Question: I have a 'UITableView' which is comprised of static cells. In IB I've set each 'UITableViewCell''s style to "Basic" and set an image (see screenshot). The buttons in my nav bar honor the 'tintColor' property but the images in the tableview do not. Thus far I've done everything in IB - do I to use code if I want the images to honor the 'tintColor' property too?
Thanks

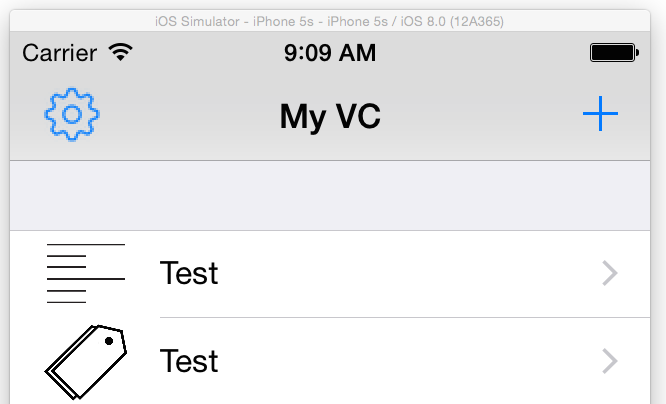
Answer: Every 'UIImageView' has the property 'tintColor' on iOS7+
Try to set cell's 'imageView.image.renderingMode' to 'UIImageRenderingModeAlwaysTemplate' in storyboard 'User Defined Runtime Attributes'